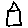
Label: house